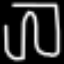
Label: pants